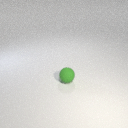
small green rubber sphere